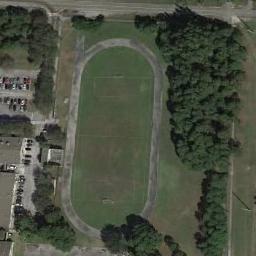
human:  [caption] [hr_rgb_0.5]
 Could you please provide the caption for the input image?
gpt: There are lots of trees beside the ground track field .

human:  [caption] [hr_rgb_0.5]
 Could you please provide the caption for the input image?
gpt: The ground track field is surrounded by a grove of trees and some parking lots are next to the ground track field .

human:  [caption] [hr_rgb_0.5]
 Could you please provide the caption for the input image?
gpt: There is a big track and field on the green field .

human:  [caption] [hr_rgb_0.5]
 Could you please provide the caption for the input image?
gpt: Track and field are built on the lawn next to the parking lot and trees .

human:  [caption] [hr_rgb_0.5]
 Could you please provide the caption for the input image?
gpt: There are some green trees around the ground track field with a gray track .